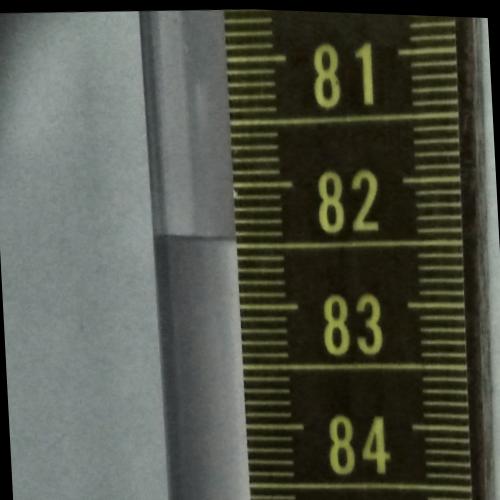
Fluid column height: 82.4 cm